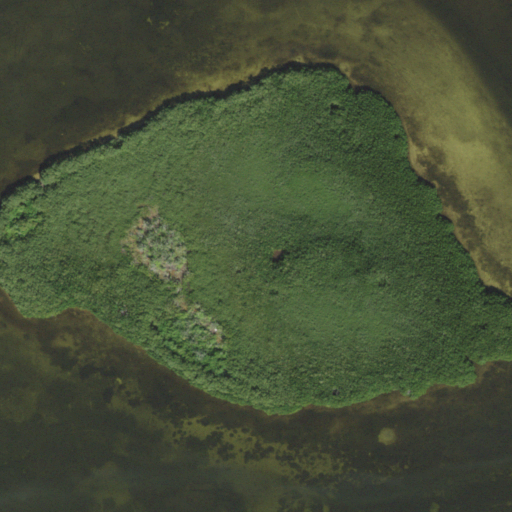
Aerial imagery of island in Florida named Garden Island containing open water, woody wetlands, and herbaceous wetlands